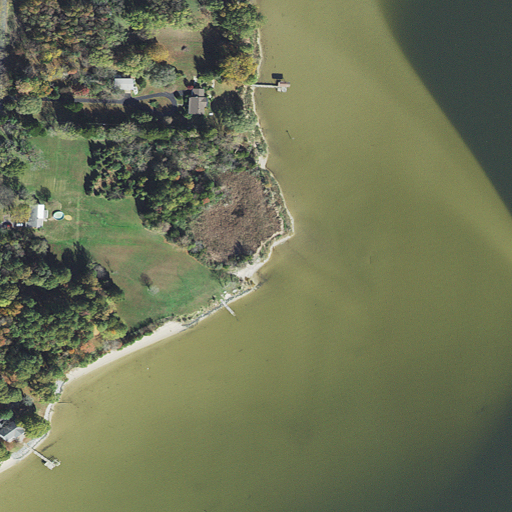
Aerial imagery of cape in Maryland named Shipping Point containing open water, open development, woody wetlands, evergreen forest, low intensity development, herbaceous wetlands, shrub, mixed forest, barren land, and medium intensity development